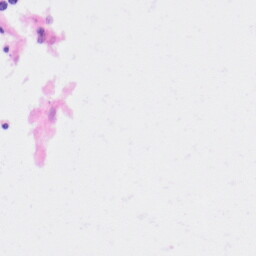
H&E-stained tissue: Kidney